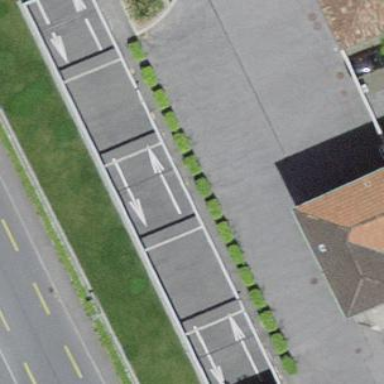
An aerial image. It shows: Building with parking facilities.